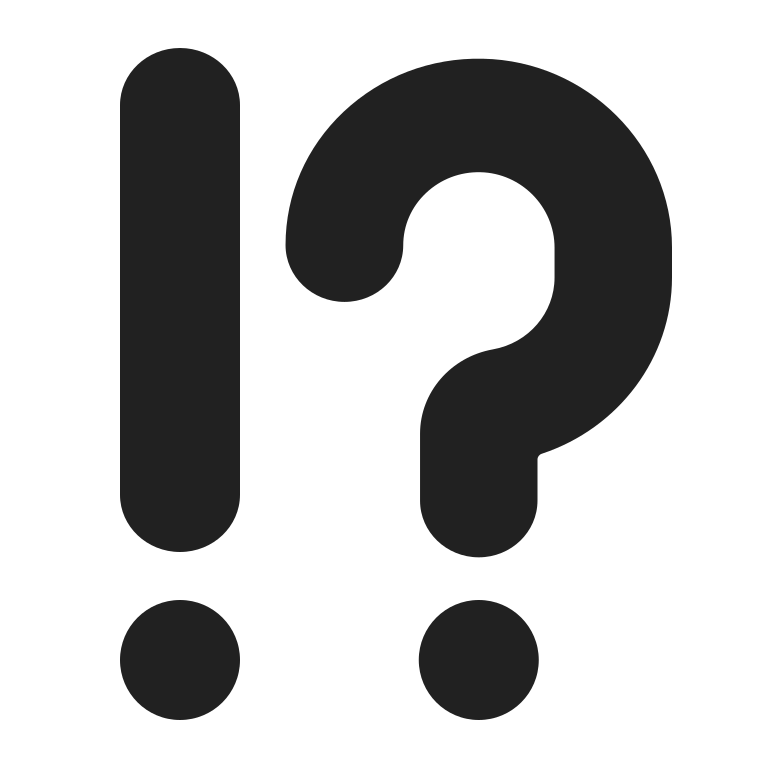
exclamation question mark high contrast